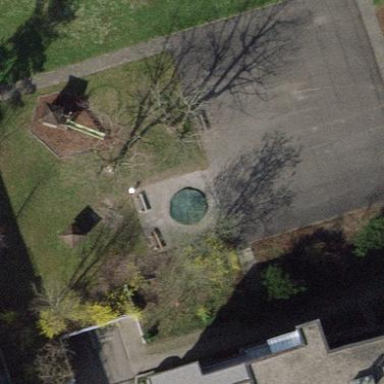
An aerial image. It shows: Playground area for leisure activities on the land.